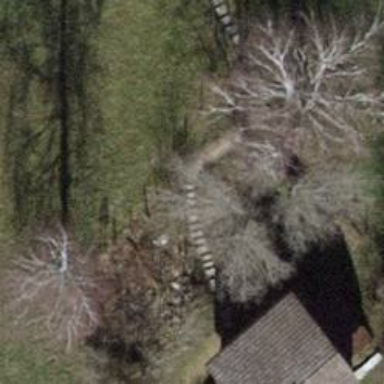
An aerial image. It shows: Path with fine gravel surface.